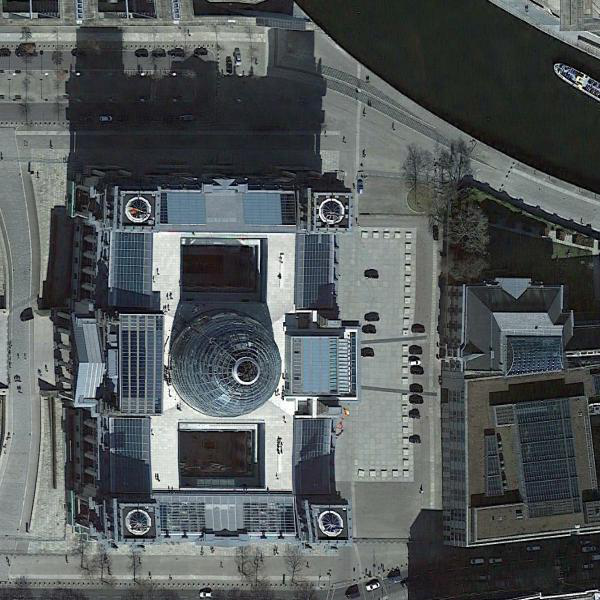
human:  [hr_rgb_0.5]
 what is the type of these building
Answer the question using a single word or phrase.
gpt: church